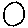
Label: circle